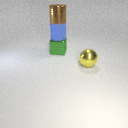
large green metal cube behind large yellow metal sphere